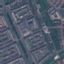
Label: Residential